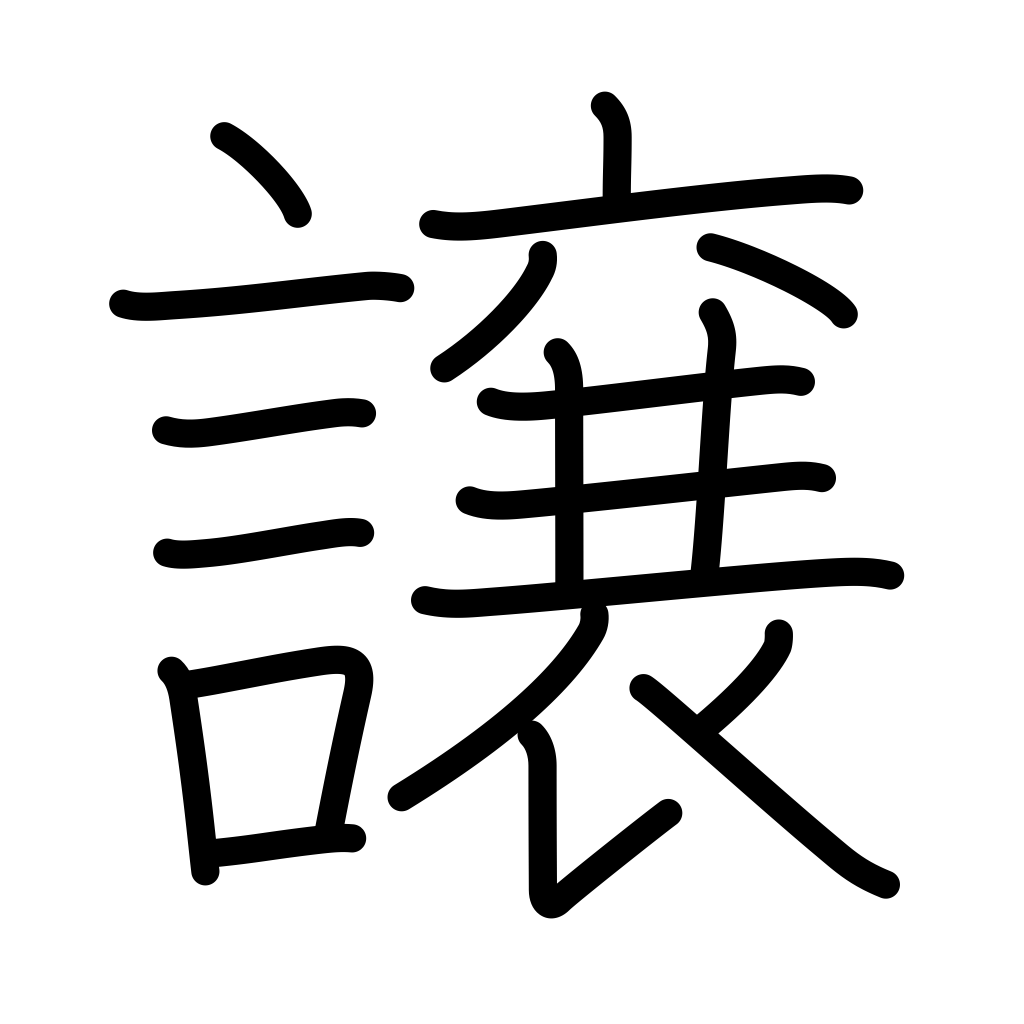
Meaning: defer, turnover, transfer, convey